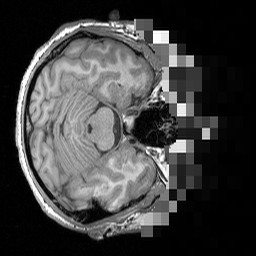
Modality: T1w
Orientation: axial
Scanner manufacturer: siemens
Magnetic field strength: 3 T
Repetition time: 1.5 s
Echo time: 0.00291 s